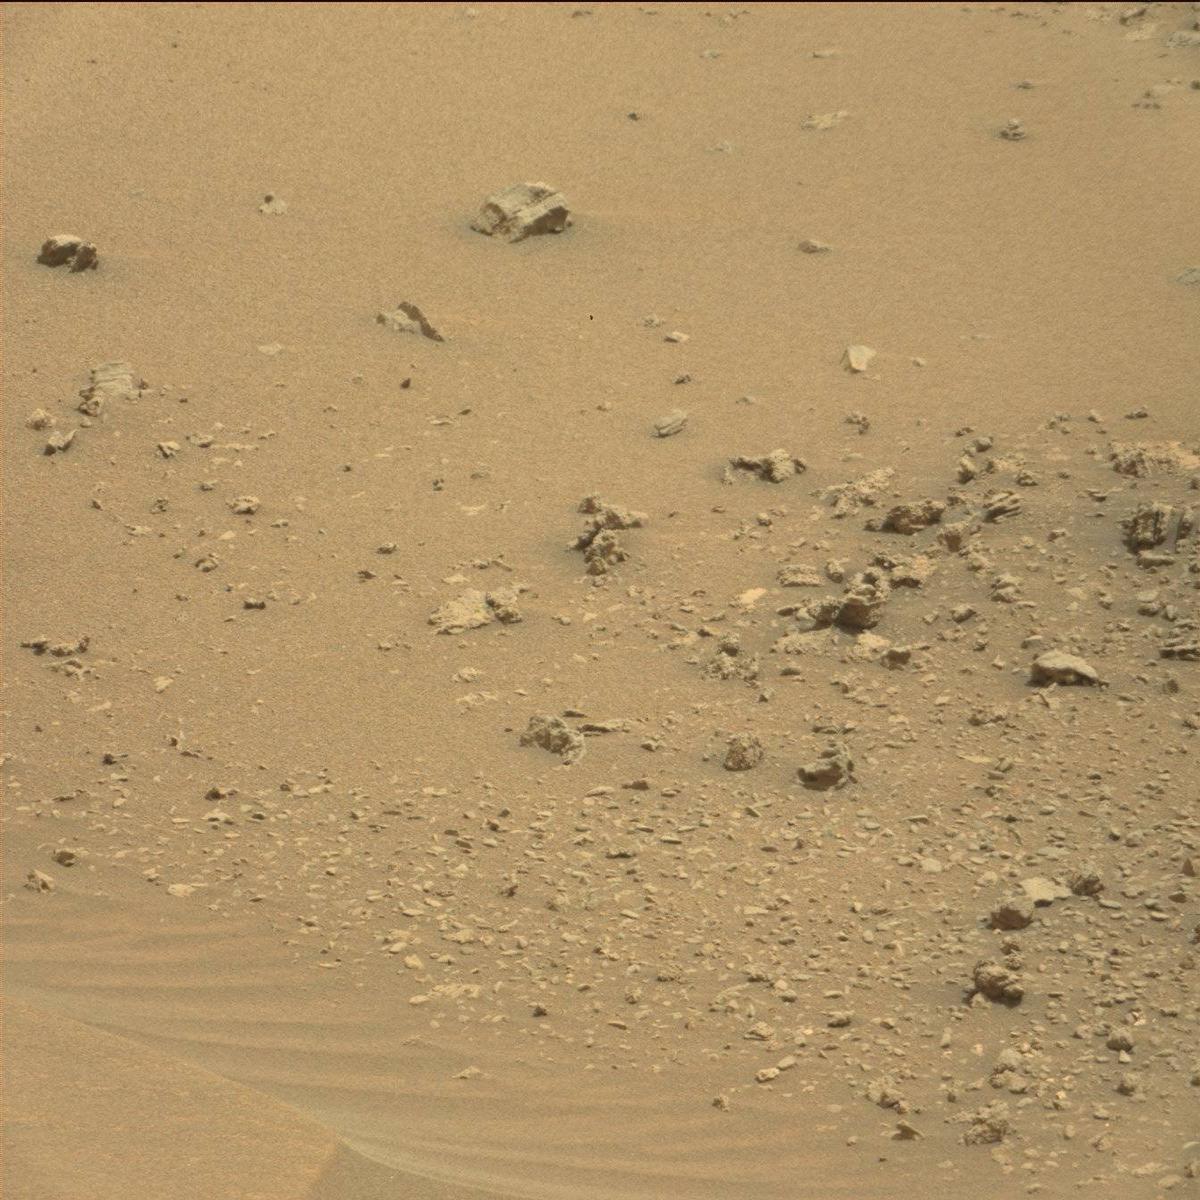
Terrain classes present: Bedrock, Sand / Soil